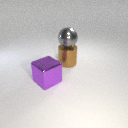
large brown metal cylinder below large gray metal sphere